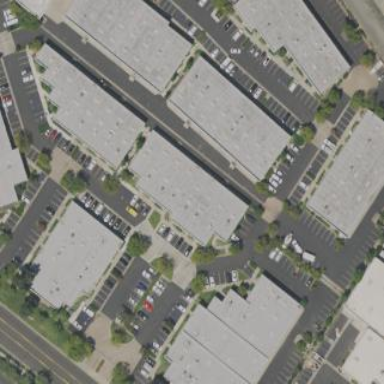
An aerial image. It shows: Commercial building.